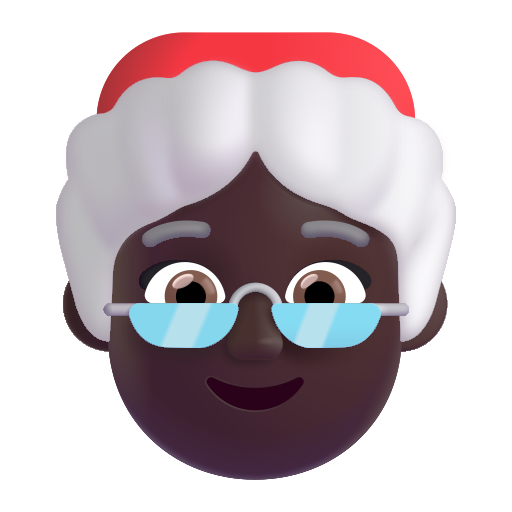
mrs claus color dark